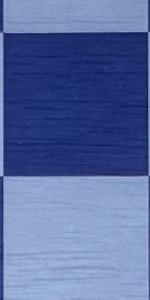
Label: Empty